Field crop: maize
Growth stage: 2
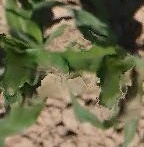
Species: maize